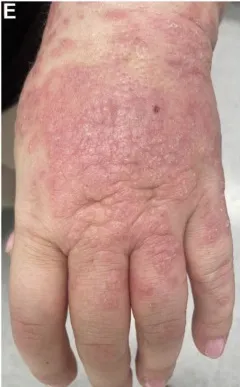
(E, F) Lesions on the patient's hands after 2 weeks of systemic steroid therapy.
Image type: medical_photograph (skin_photograph)